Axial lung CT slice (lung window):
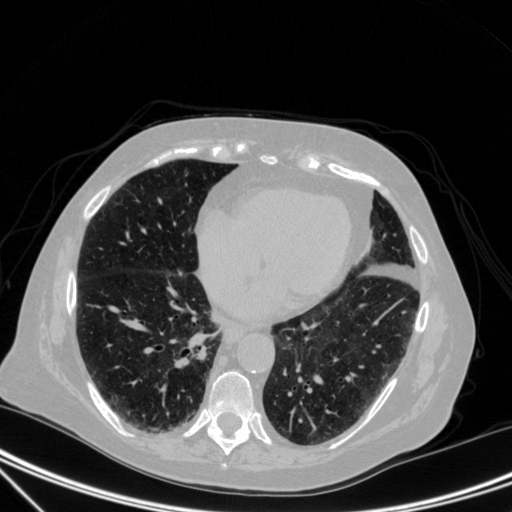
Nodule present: yes
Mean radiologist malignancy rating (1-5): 4